Field crop: maize
Growth stage: 2
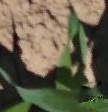
Species: maize